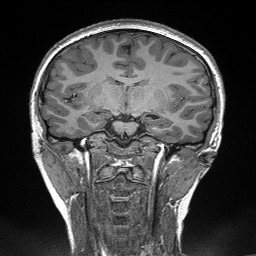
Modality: T1w
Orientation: sagittal
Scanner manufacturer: siemens
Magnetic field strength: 3 T
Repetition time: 2.3 s
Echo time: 0.00298 s